Question: Is there a way to set a clip bounds for 'matplotlib.text.Annotation'?
'''
import matplotlib.pyplot as plt
from matplotlib.transforms import Bbox
fig, ax = plt.subplots()
vals = [
(10,20,"Lorem ipsum dolor sit amet, consectetur adipiscing elit"),
(30,20, "Pellentesque scelerisque congue fermentum."),
(50,10, "Aliquam erat volutpat")
]
ax.set_ylim(0,1)
ax.broken_barh(map(lambda v: v[:2],vals), (0, 1), facecolors=('yellow','red','green'))
for v in vals:
ax.annotate(
v[2],
xy=(v[0],0.4),
clip_on=True,
clip_box=Bbox([[v[0],0],[v[0]+v[1],1]])
)
plt.show()
'''
I've tried to set 'clip_box' & 'clip_path' on 'ax.annotate' calls, but this is not working.

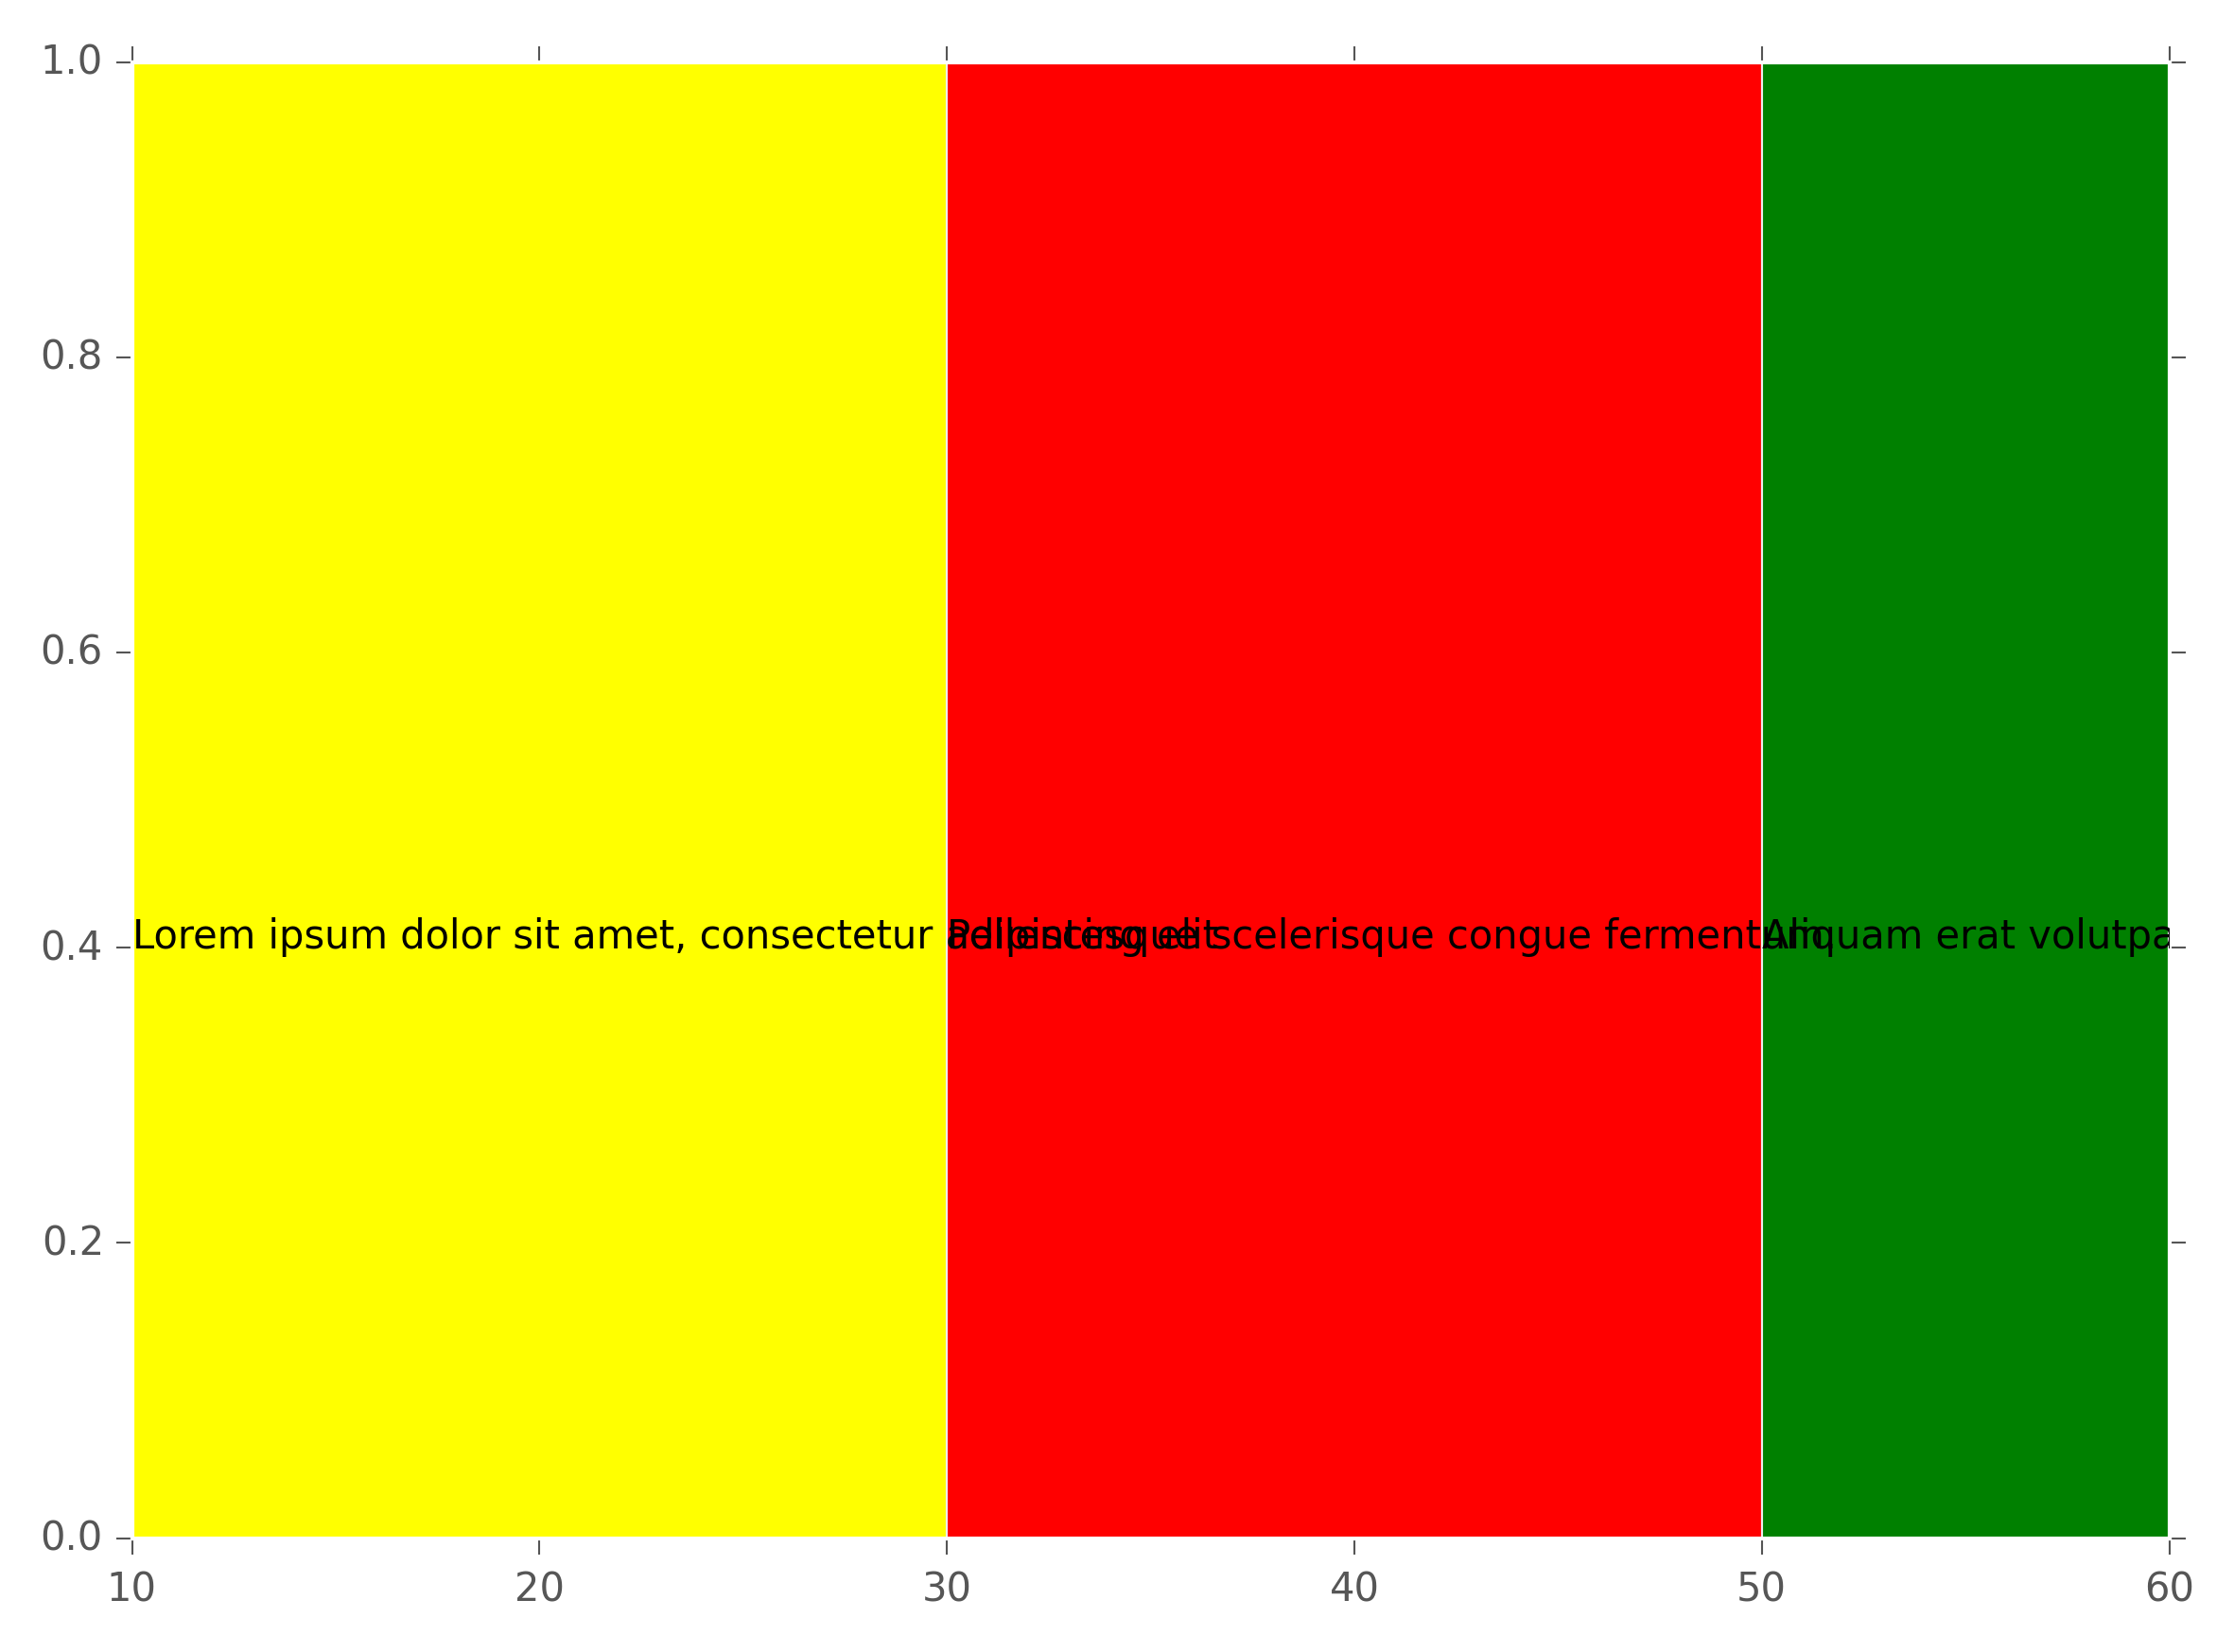
Answer: First off, good question! You're diving into the gritty details, so there are a fair number of semi-undocumented details that you need to know.
Your current method would work except for two things:
1. The clip_box is expected to be in display coordinates, so you'll need to transform it.
2. It's not enough to use a "plain" Bbox for this. For the transform to data coordinates to be re-done every time the display changes, you'll need to use a TransformedBbox.
To demonstrate a bit more of what's going on, let's fix the first problem, but not the second:
'''
import matplotlib.pyplot as plt
from matplotlib.transforms import Bbox
fig, ax = plt.subplots()
vals = [
(10,20,"Lorem ipsum dolor sit amet, consectetur adipiscing elit"),
(30,20, "Pellentesque scelerisque congue fermentum."),
(50,10, "Aliquam erat volutpat")
]
ax.set_ylim(0,1)
ax.broken_barh(map(lambda v: v[:2],vals), (0, 1),
facecolors=('yellow','red','green'))
for v in vals:
box = Bbox([[v[0],0],[v[0]+v[1],1]]).transformed(ax.transData)
anno = ax.annotate(v[2], xy=(v[0],0.4), clip_box=box)
plt.show()
'''

It looks good at first, but there's an additional problem: Because the 'clip_box' is static and in display coordinates, it will be in the incorrect position as soon as you change the plot in any way (e.g. zoom, pan, autoscale, change the figure window size, change the figure DPI).
For example, if I hit the "save" button (or call 'savefig'), the clip box will be incorrect because the DPI of the figure will be changed (from 80 to 100) before saving!

For that reason, you need to use a 'TransformedBbox' for this. It's just a version of 'Bbox' that saves a reference to a transformation and re-transforms the underlying 'Bbox' if the transformation changes. There are a handful of 'Transformed*' classes along these lines in matplotlib: e.g. 'TransformedPath', etc. They're not a level of detail you always need to know about, but they can be very useful.
As a final example, that will work correctly no matter how the plot is zoomed/panned/changed:
'''
import matplotlib.pyplot as plt
from matplotlib.transforms import TransformedBbox, Bbox
fig, ax = plt.subplots()
vals = [
(10,20,"Lorem ipsum dolor sit amet, consectetur adipiscing elit"),
(30,20, "Pellentesque scelerisque congue fermentum."),
(50,10, "Aliquam erat volutpat")
]
ax.set_ylim(0,1)
ax.broken_barh(map(lambda v: v[:2],vals), (0, 1),
facecolors=('yellow','red','green'))
for v in vals:
box = TransformedBbox(Bbox([[v[0],0],[v[0]+v[1],1]]), ax.transData)
anno = ax.annotate(v[2], xy=(v[0],0.4), clip_box=box)
plt.show()
'''